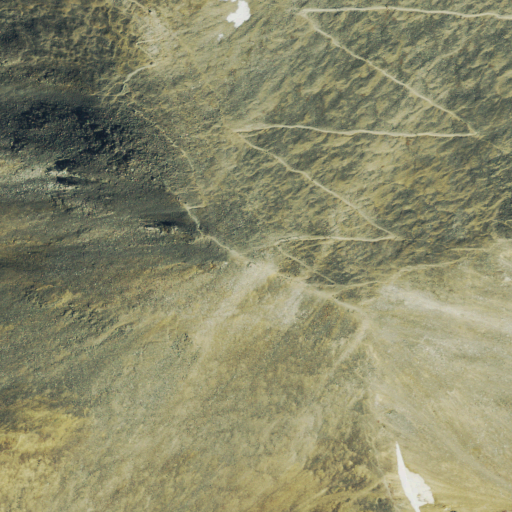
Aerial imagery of mountains in Colorado named Front Range containing barren land, shrub, snow, and grassland